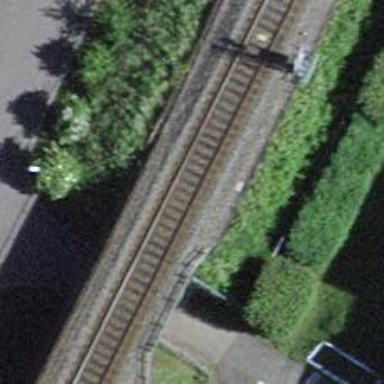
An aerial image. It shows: Bridge with electrified rail tracks and contact line.